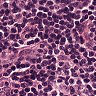
Metastatic tissue present: no